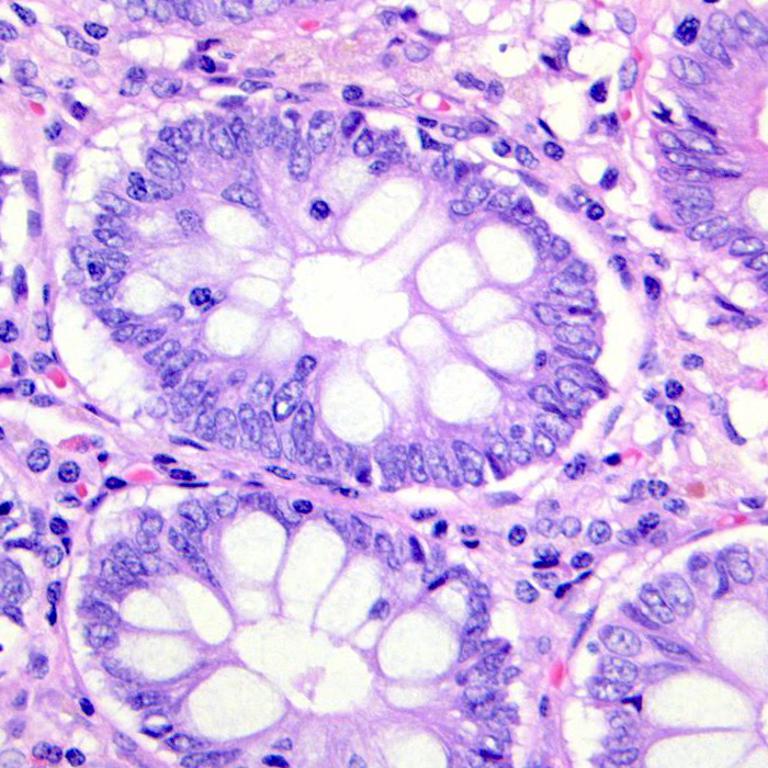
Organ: colon
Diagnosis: benign